Question: i recently created a application so i want to give a descreption or help to the application .
Like a hint or alert so that user can refer this and if he want this show every time or on first time
like <URL>
so after installing the app should give this notice if user dont want that notice he can hide it for ever..
How to show this kind of alert.. i tried with alert but it always displays i want it just like <URL>

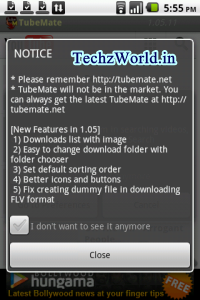
Answer: You are supposed to create simple custom alertdialog with the custom layout as show <URL>